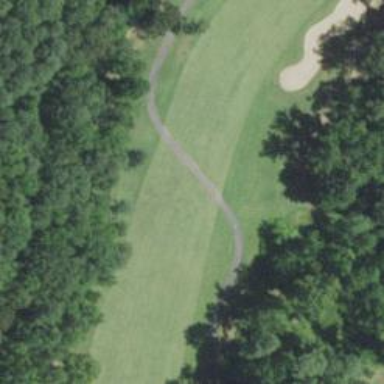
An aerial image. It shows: Path for both road and golf.